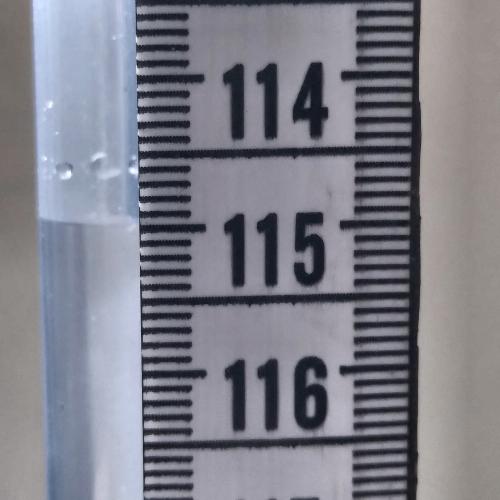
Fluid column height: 115.0 cm